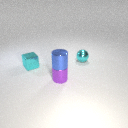
small cyan metal cube behind small purple metal cylinder